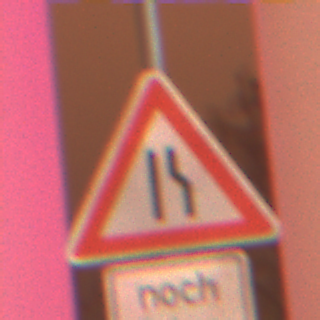
Verkehrszeichen: EinseitigVerengteFahrbahnRechts
Zusatzzeichen unten: LaengeEinerStrecke4
Umgebung: Outdoor, Urban
Tageszeit: Night
Wetter: Overcast
Licht: Artificial
Jahreszeit: Winter
Kontrast: MediumContrast